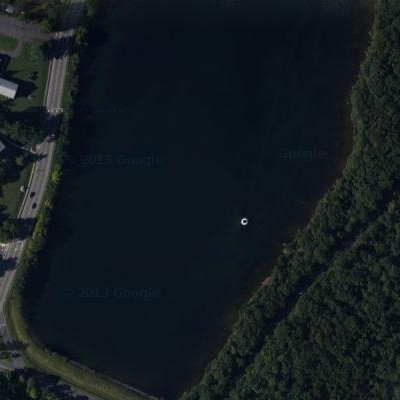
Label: dRiverLake